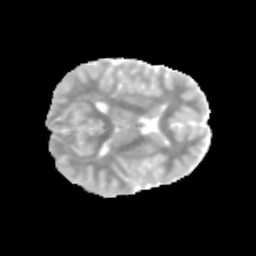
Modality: MD
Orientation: axial
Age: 10
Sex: male
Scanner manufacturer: siemens
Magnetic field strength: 3 T
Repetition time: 3.8 s
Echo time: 0.07 s